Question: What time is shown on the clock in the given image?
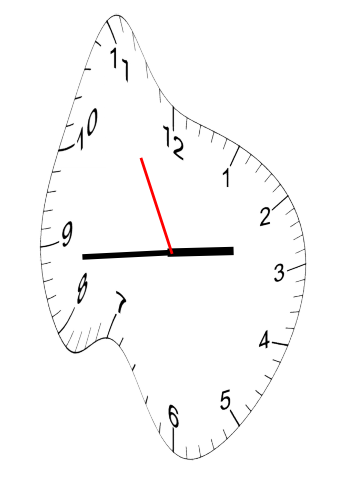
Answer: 02:43:55